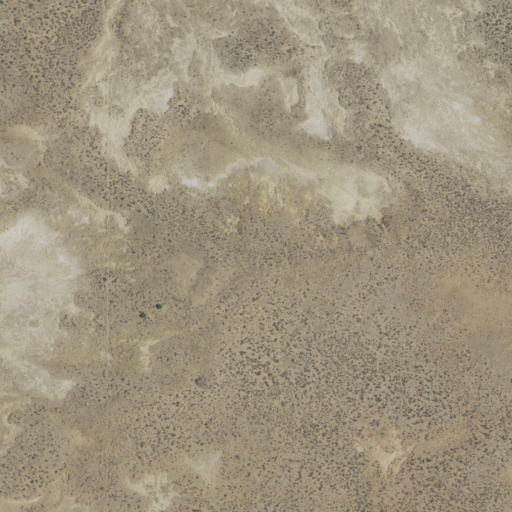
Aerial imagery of mountain in New Mexico named Sheep Queen Hill containing only shrub